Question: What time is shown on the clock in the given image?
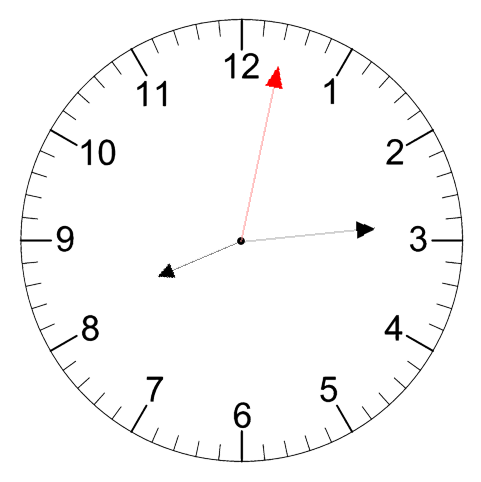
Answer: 08:14:02